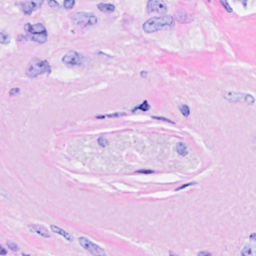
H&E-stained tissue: Breast